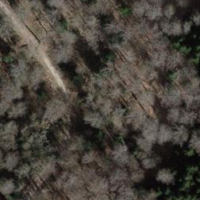
EUNIS habitat code: 41
Species observed at this site:
Circaea lutetiana
Campanula trachelium